Question: I would like to build a pyramid with 'Frame' elements in Xamarin.Forms. I would like to use a 'Grid' layout, but it is difficult since the frames on the next row will overlap. What is the best layout to use in this situation? 'StackLayout', 'AbsoluteLayout' or something else?

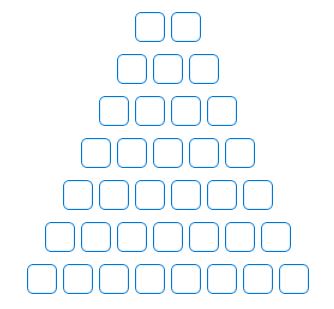
Answer: I would approach this using 'AbsoluteLayout' and would generate the pyramid in the code-behind. It will save you a lot of typing and will be even faster.
The rough code for this would be:
'''
private void BuildPyramid()
{
int cellSize = 40;
int height = 8;
for (int row = 0; row < height - 1; row++) //one less to have two cells on top row
{
//add "empty" space equal to a multiple of half-size of a cell
int startX = row * cellSize / 2;
var numberOfColumns = height - row; //each row has one less cell
for (int column = 0; column < numberOfColumns; column++)
{
var x = column * cellSize + startX;
var y = (height - row - 1) * cellSize; //y-axis decreases going down
var frame = new Frame()
{
WidthRequest = cellSize,
HeightRequest = cellSize,
Margin = new Thickness(2),
BorderColor = Color.CornflowerBlue
};
AbsLayout.Children.Add(frame);
AbsoluteLayout.SetLayoutBounds(frame, new Rectangle(x, y, cellSize, cellSize));
}
}
}
'''
The result:
<URL>
As a side note, if you are looking for a XAML-only approach - the 'Grid' approach is also possible, but you have to do a trick here - you must add twice as many columns as you have cells in the widest row, to use half-width of a cell for layout and also utilize 'Grid.ColumnSpan' to make the 'Frames' always span 2 columns at once:
'''
<Grid HorizontalOptions="Center" ColumnSpacing="0" RowSpacing="0">
<Grid.Resources>
<Style TargetType="Frame">
<Setter Property="BorderColor" Value="CornflowerBlue" />
<Setter Property="Margin" Value="2" />
</Style>
</Grid.Resources>
<Grid.RowDefinitions>
<RowDefinition Height="30" />
<RowDefinition Height="30" />
</Grid.RowDefinitions>
<Grid.ColumnDefinitions>
<ColumnDefinition Width="15" />
<ColumnDefinition Width="15" />
<ColumnDefinition Width="15" />
<ColumnDefinition Width="15" />
<ColumnDefinition Width="15" />
<ColumnDefinition Width="15" />
</Grid.ColumnDefinitions>
<!-- top row -->
<Frame Grid.Column="1" Grid.ColumnSpan="2" />
<Frame Grid.Column="3" Grid.ColumnSpan="2" />
<!-- bottom row -->
<Frame Grid.Row="1" Grid.Column="0" Grid.ColumnSpan="2" />
<Frame Grid.Row="1" Grid.Column="2" Grid.ColumnSpan="2" />
<Frame Grid.Row="1" Grid.Column="4" Grid.ColumnSpan="2" />
</Grid>
'''
Yields:
<URL>